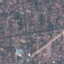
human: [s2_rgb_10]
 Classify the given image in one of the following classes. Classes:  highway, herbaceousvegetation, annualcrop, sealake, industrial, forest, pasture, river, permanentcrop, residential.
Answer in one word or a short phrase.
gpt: Residential